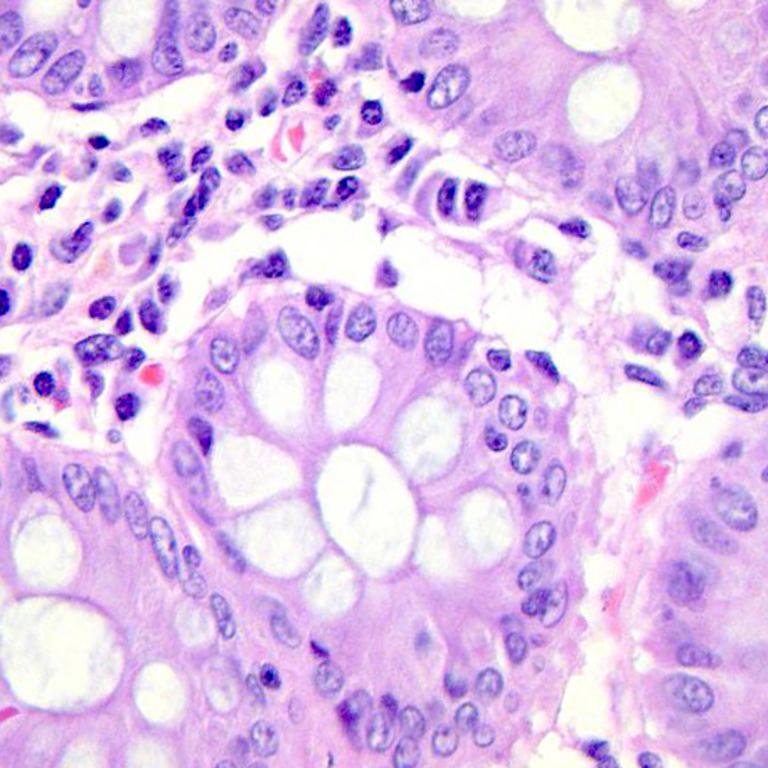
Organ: colon
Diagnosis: benign